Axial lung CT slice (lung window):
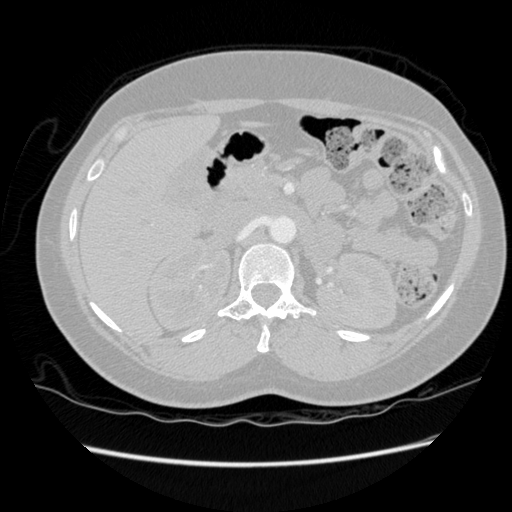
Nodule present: no